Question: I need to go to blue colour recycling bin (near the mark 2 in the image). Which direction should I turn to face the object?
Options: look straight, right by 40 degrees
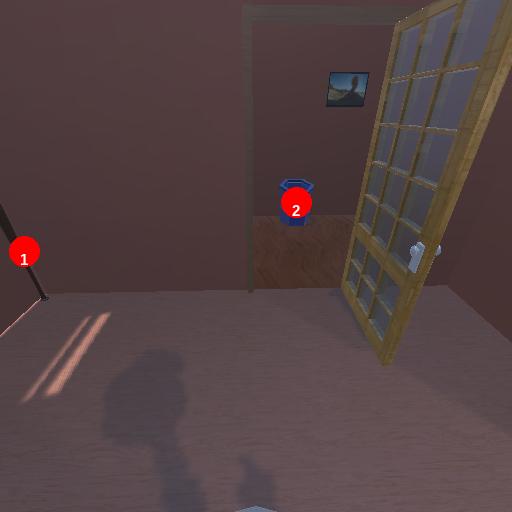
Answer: look straight